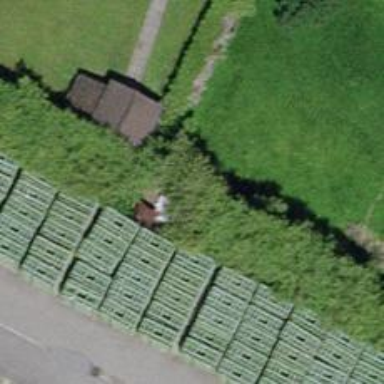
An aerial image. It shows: Hedge barrier.